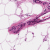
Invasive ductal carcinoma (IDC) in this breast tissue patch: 0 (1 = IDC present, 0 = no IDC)